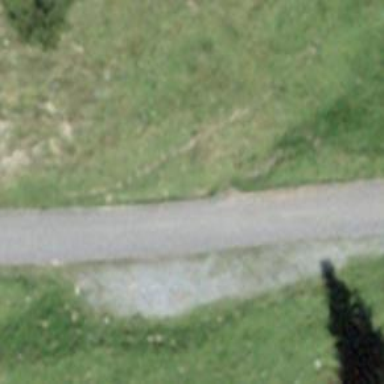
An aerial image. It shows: Unclassified road with smooth asphalt surface. The road has high-quality grade 1 tracktype.